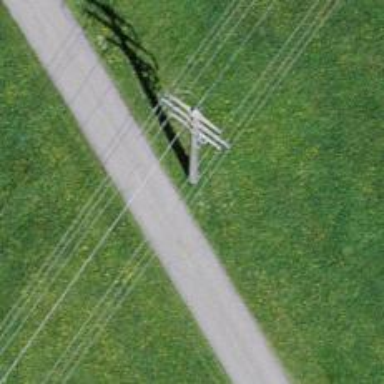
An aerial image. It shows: Concrete power pole.